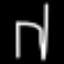
Label: chair